Question: I thought that I have a developer account at PayPal (still logging in successfully to <URL>, I was prompted to login again. This time, my developer.paypal.com's account userid & password simply wouldn't work there.
Am I supposed to create account there? If so, will it be linked to the developer.paypal.com one (just as accounts in SO/SE are linked)?
If I may explain my confusion further: I have a "regular" PayPal account (for purchasing stuff online), I have a business account (for accepting online payments), I have a developer account (for testing integration of shopping cart with paypal). How many accounts do I need with PayPal? When I create an x.com account, will it conflict with my existing accounts?
Thanks.
: What's even more confusing is the question in the login page to x.com:
> Already have a PayPal account?
Well, of course I have PayPal account. In fact, I have 3 of them. Do I need to create one, just to post a question in the developer network forum?

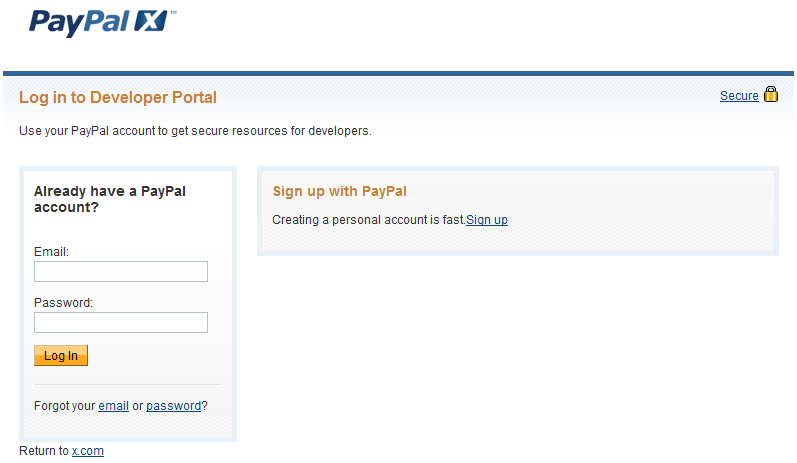
Answer: No, you don't need to create another account. To login to the 'PayPal Developer Network', you can use either your personal or business PayPal account, but (ironically) not the "developer account".
The <URL>.
Notice the announcement on sandbox homepage:
> PayPal Developer Central is moving to
x.com